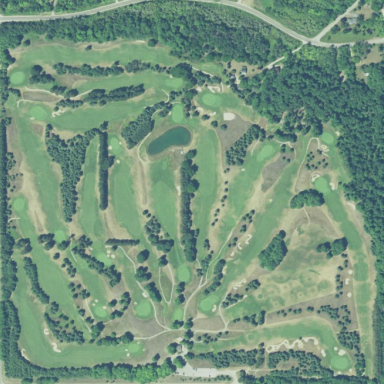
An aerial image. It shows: Golf course.